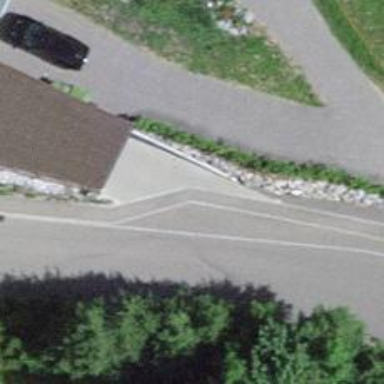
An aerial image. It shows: Sidewalk.